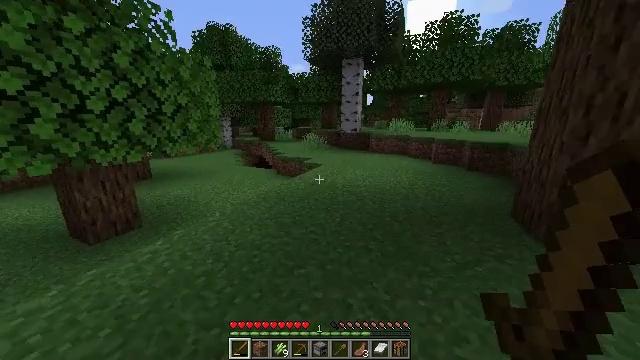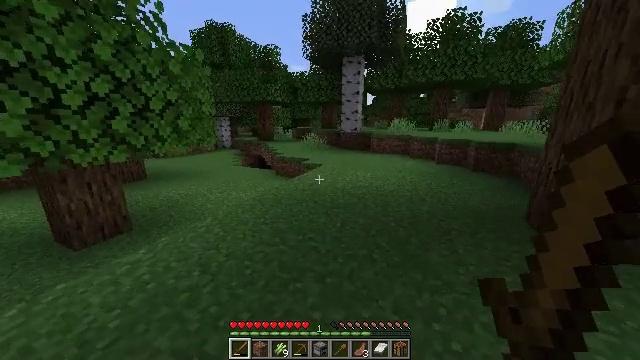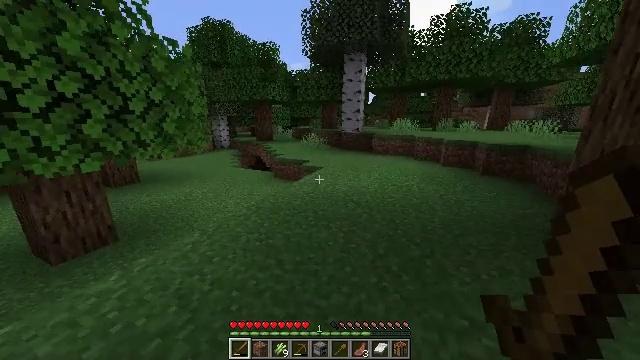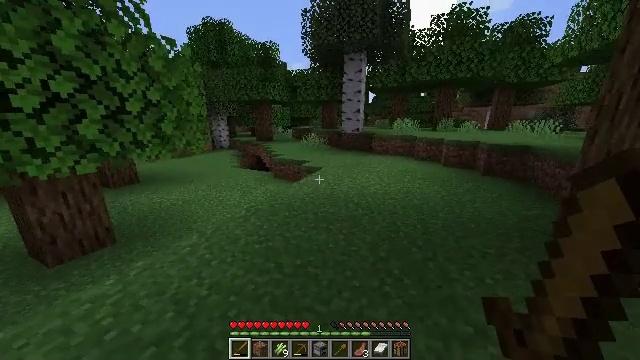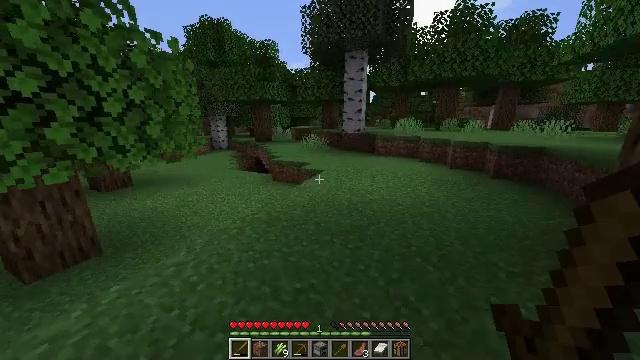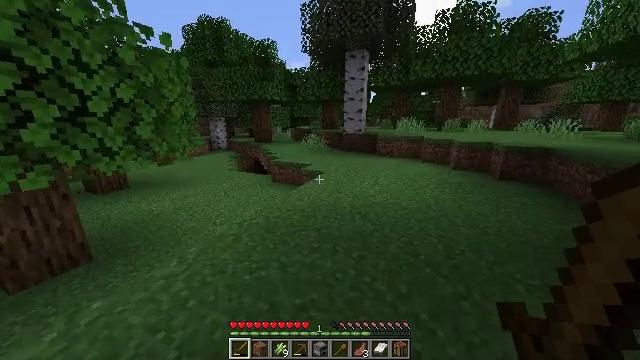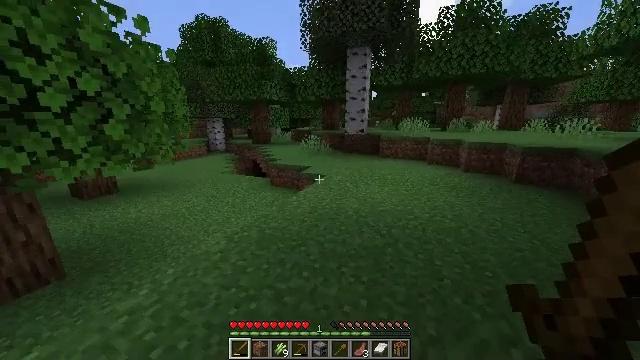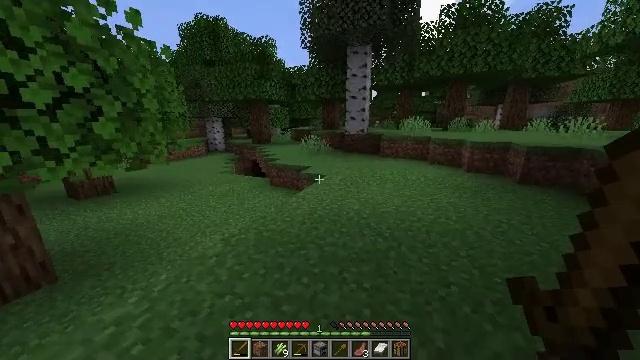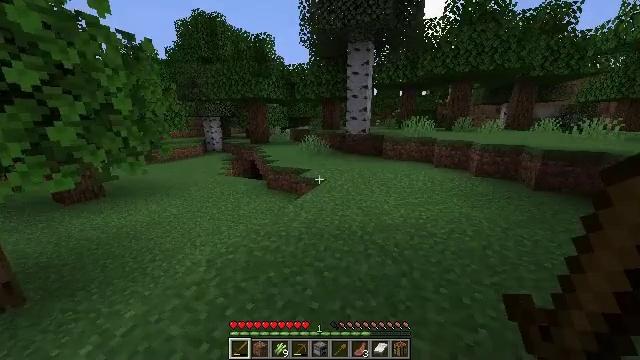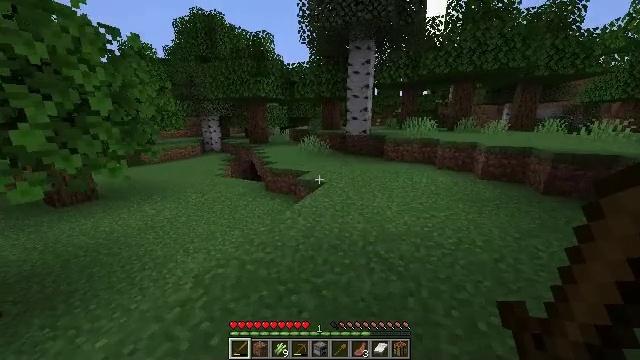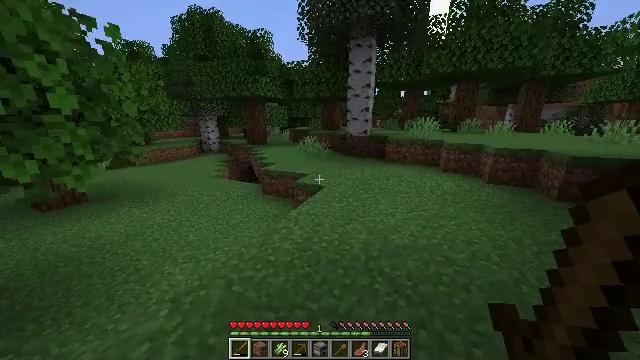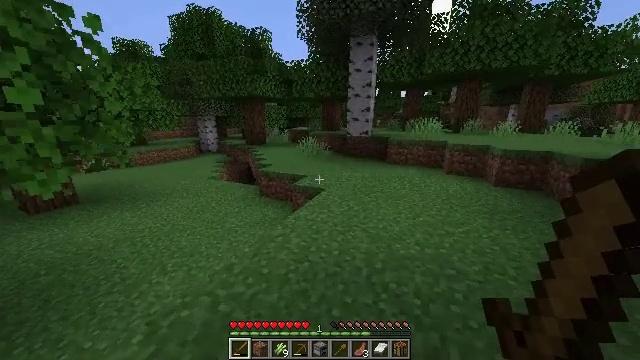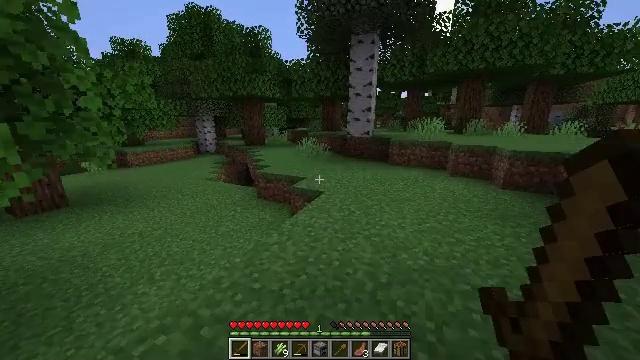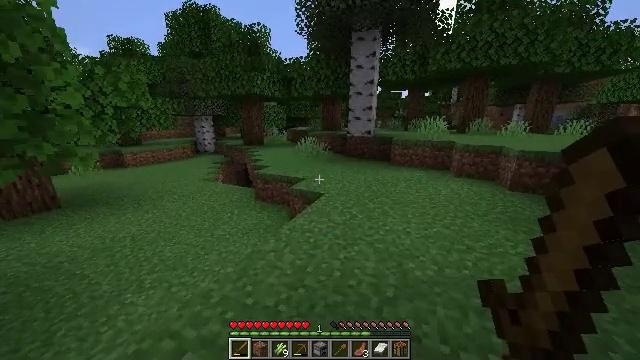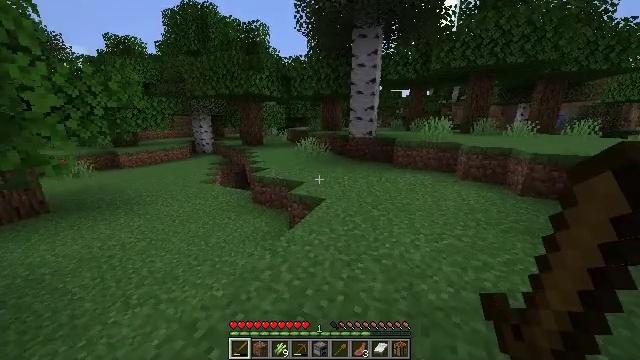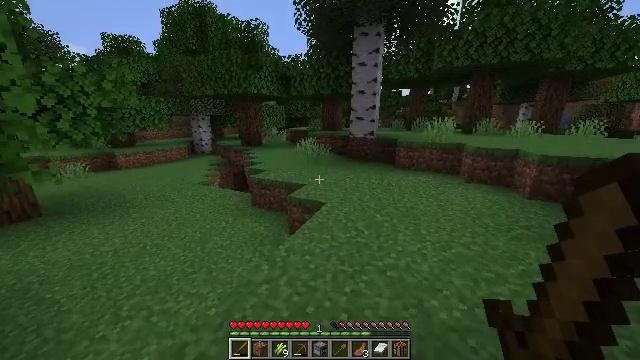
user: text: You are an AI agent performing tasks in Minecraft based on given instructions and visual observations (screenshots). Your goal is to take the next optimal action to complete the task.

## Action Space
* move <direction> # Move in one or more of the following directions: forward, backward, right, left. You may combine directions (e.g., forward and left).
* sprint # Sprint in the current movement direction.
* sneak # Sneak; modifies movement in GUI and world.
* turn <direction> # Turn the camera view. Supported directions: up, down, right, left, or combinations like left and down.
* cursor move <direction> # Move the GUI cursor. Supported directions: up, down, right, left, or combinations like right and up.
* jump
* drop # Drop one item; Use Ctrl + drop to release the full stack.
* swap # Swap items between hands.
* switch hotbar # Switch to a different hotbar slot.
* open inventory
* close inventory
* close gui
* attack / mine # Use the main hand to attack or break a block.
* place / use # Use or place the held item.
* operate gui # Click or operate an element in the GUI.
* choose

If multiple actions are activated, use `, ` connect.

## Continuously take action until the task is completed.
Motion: motion action
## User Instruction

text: Gather sugar cane for crafting.
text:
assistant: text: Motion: move forward, sprint
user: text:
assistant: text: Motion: move forward, sprint
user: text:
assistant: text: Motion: move forward, sprint
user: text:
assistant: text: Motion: move forward, sprint
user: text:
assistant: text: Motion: move forward, sprint
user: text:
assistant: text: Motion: move forward, sprint
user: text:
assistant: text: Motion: move forward, sprint
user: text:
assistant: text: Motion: move forward, sprint
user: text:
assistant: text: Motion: move forward, sprint
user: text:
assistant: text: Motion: move forward, sprint
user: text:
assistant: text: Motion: move forward, sprint
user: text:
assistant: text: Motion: move forward, sprint
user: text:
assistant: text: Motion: move forward, sprint
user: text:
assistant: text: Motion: move forward, sprint
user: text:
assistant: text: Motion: move forward, sprint
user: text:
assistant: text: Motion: move forward, sprint
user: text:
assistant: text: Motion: move forward, sprint
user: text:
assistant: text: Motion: move forward, sprint
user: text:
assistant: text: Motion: move forward, sprint
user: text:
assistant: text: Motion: move forward, sprint
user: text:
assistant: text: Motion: move forward, sprint
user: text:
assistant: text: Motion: move forward, sprint
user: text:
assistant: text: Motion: move forward, sprint
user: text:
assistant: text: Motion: move forward, sprint
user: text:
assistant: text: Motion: move forward, sprint
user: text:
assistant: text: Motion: move forward, sprint
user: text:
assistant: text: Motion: move forward, sprint
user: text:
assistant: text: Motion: move forward, sprint
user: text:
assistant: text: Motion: move forward, sprint
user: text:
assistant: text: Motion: move forward, sprint